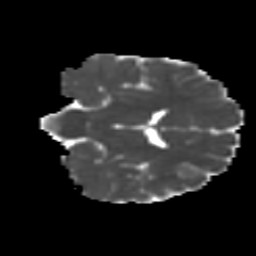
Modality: MD
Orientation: coronal
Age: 14
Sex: male
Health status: ill
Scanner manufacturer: ge
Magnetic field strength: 3 T
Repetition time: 6.888 s
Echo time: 0.0812 s